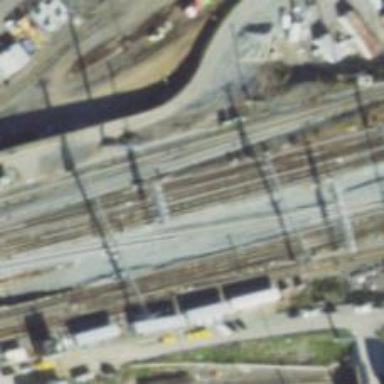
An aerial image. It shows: Railway track with contact line for electrification.